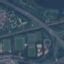
Land use / land cover class: Highway